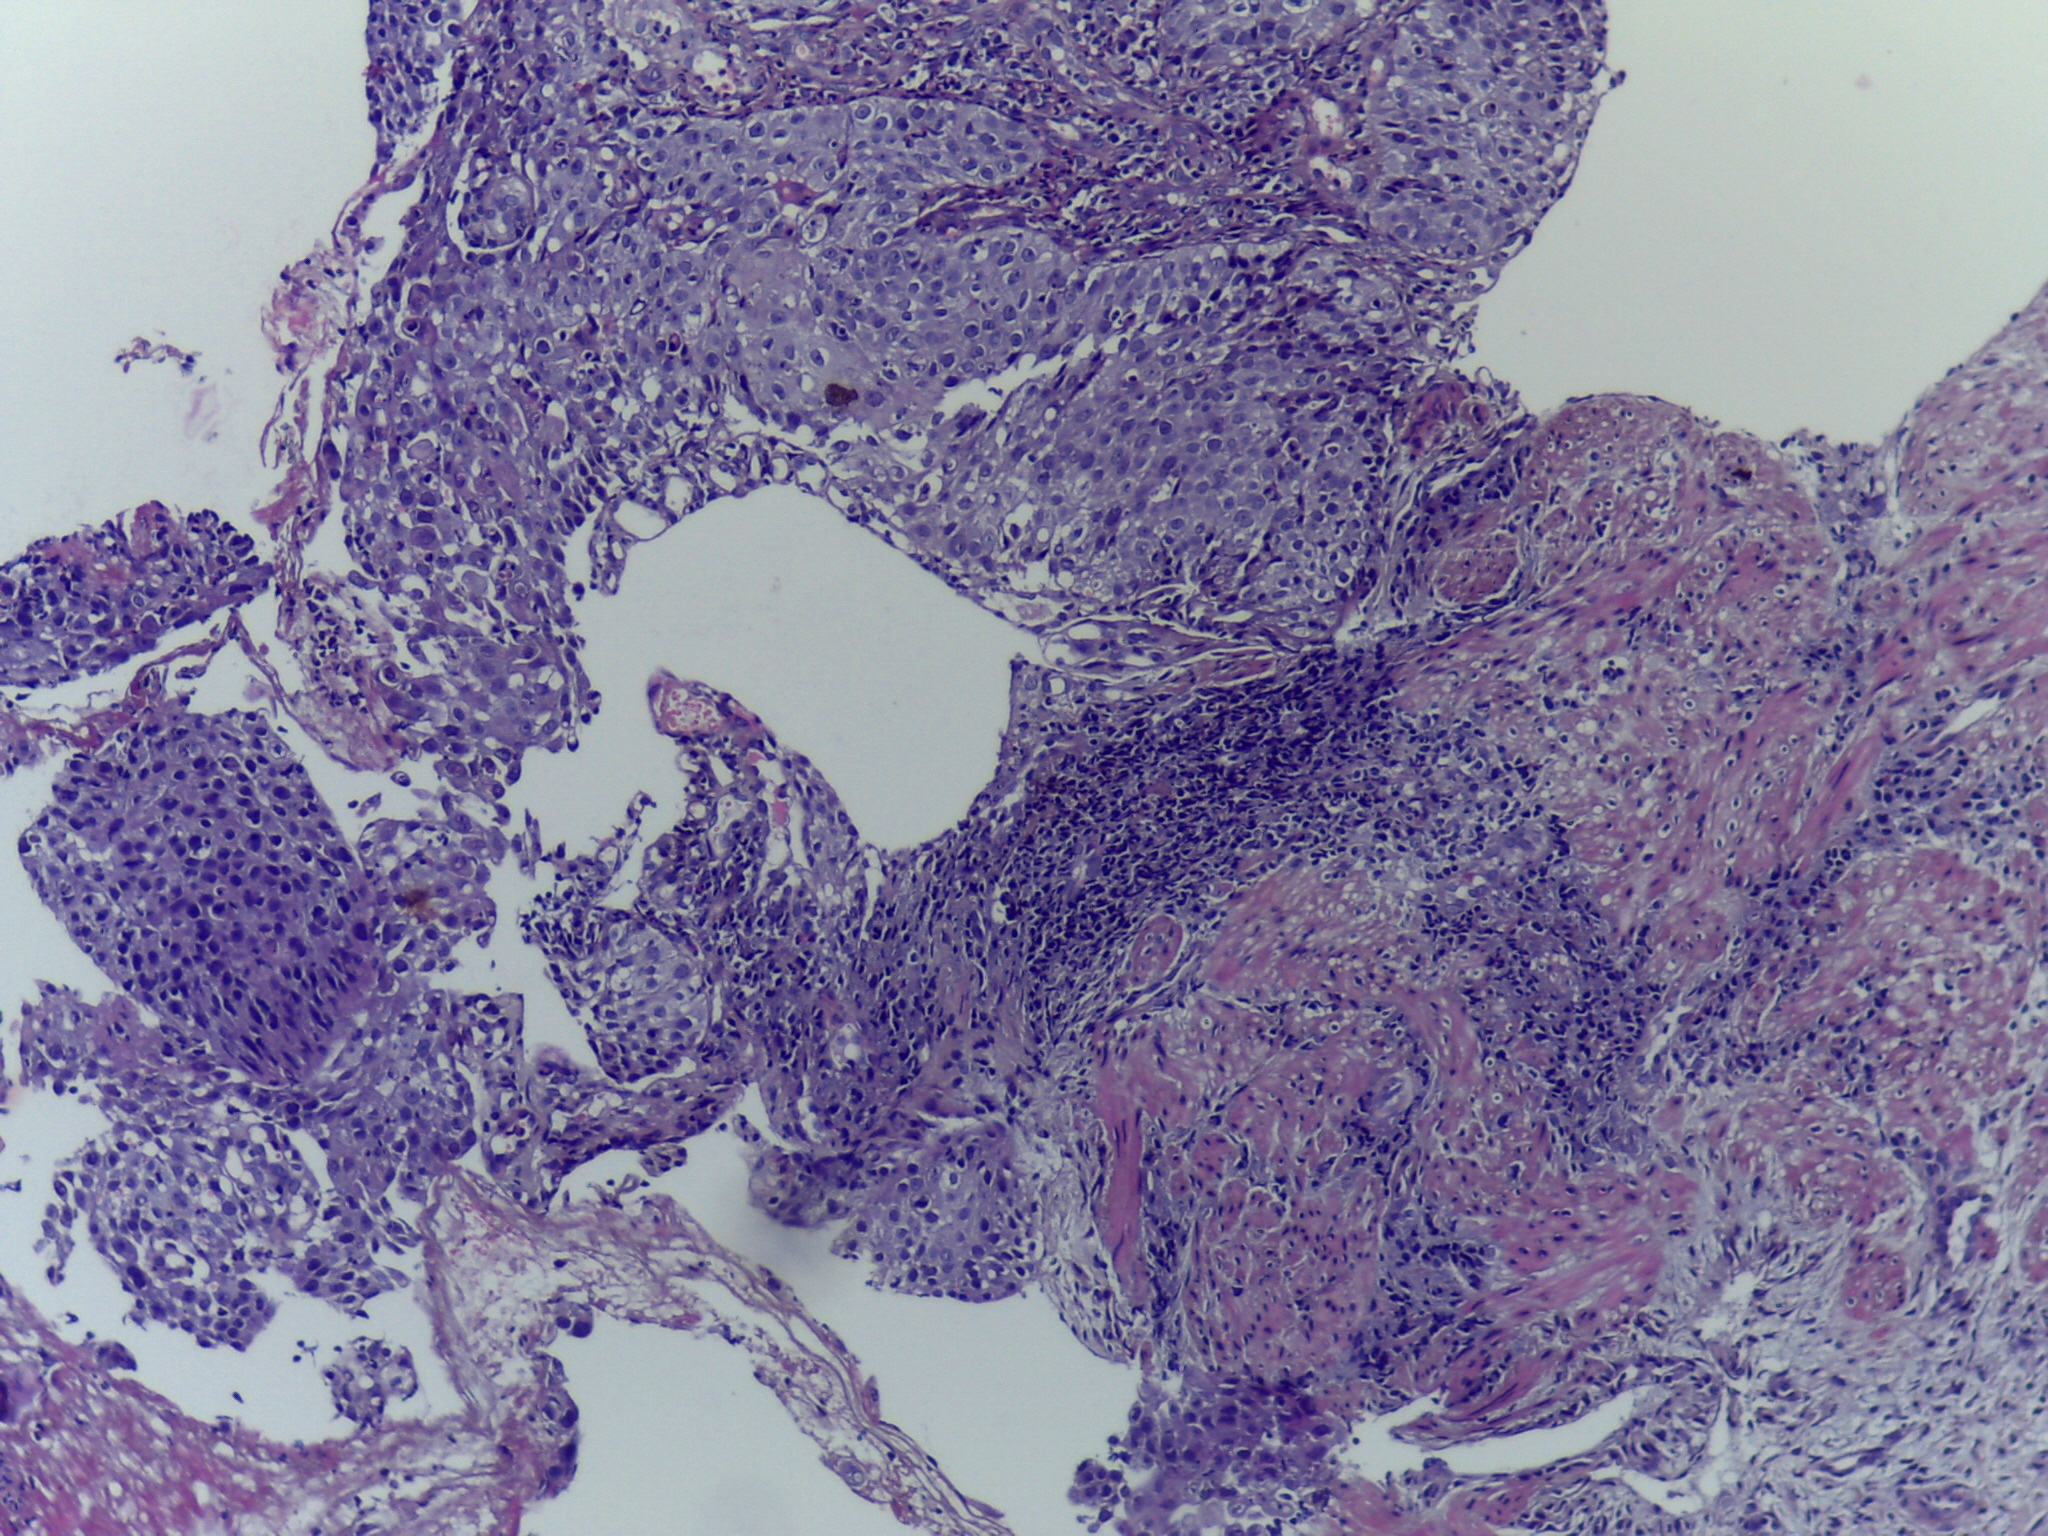
Diagnosis: OSCC